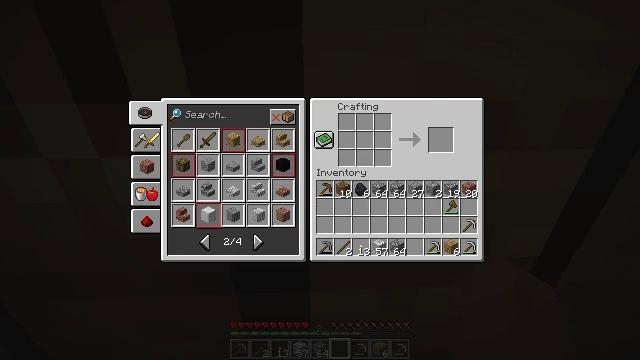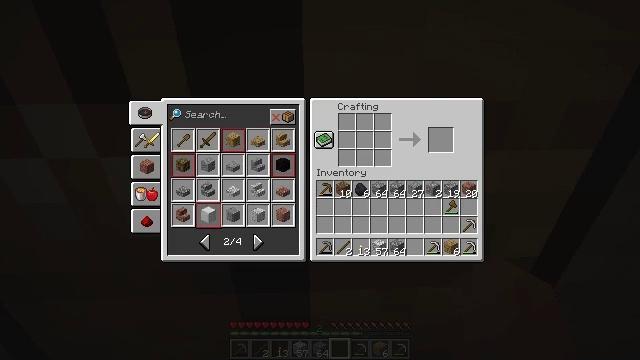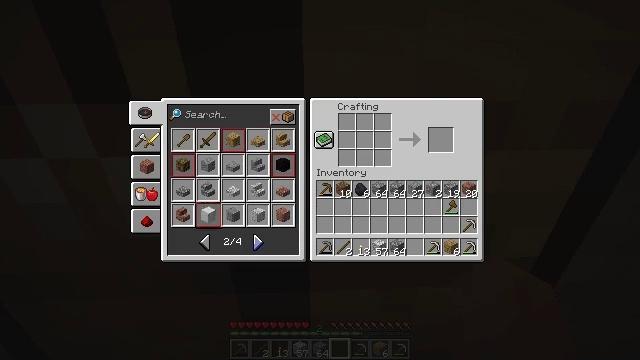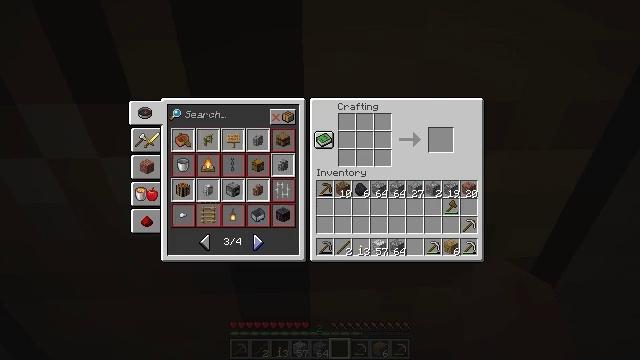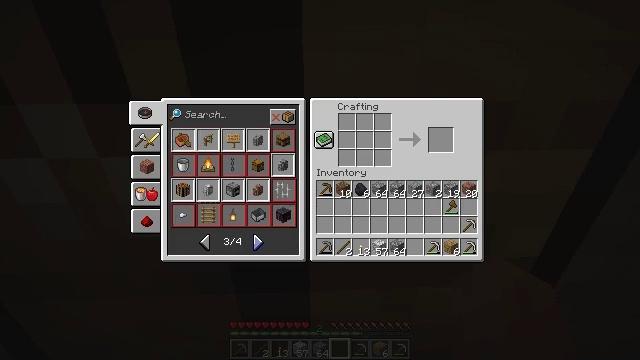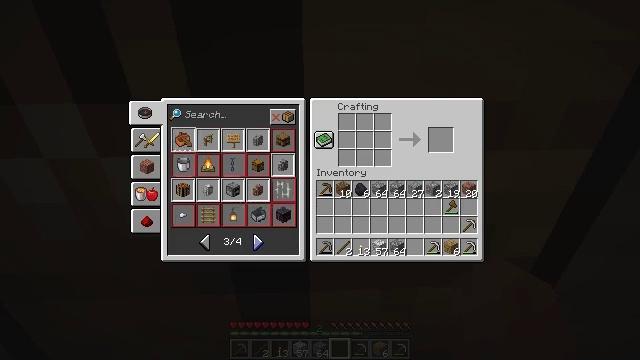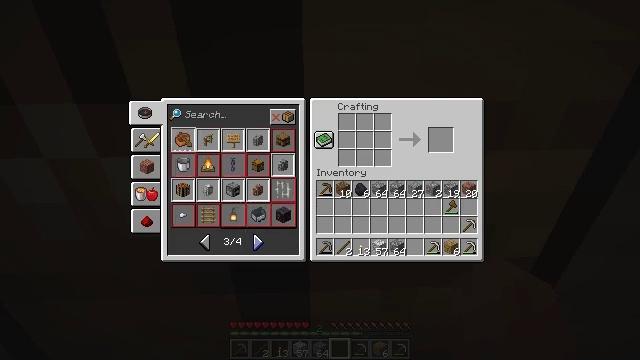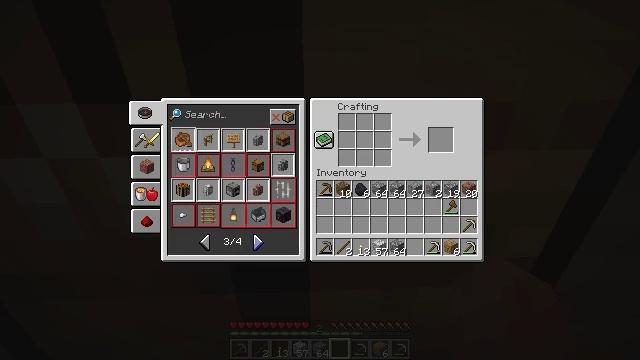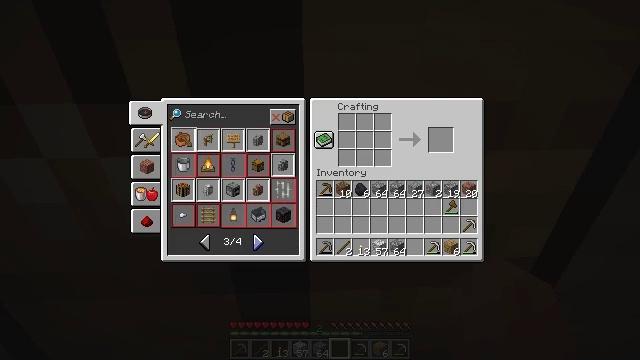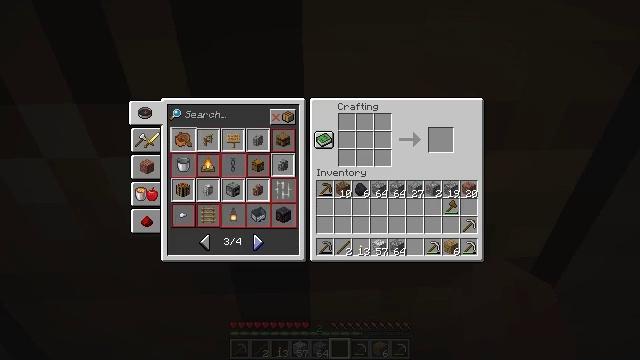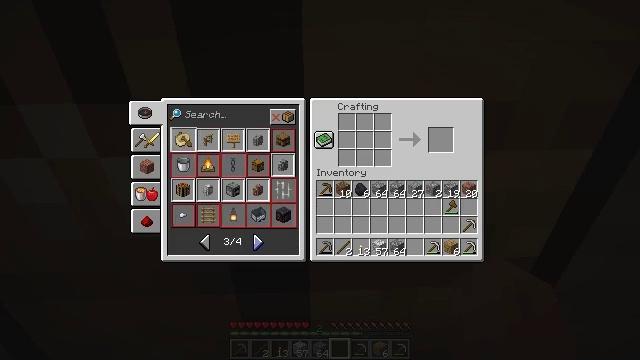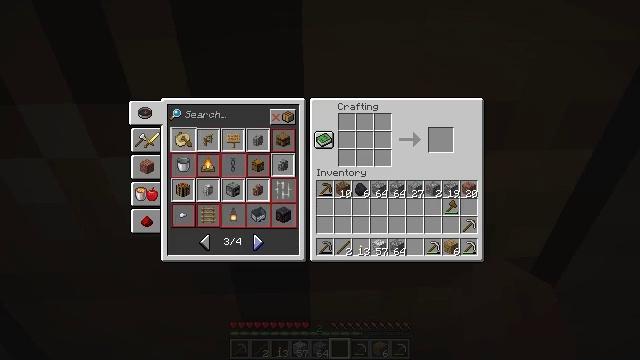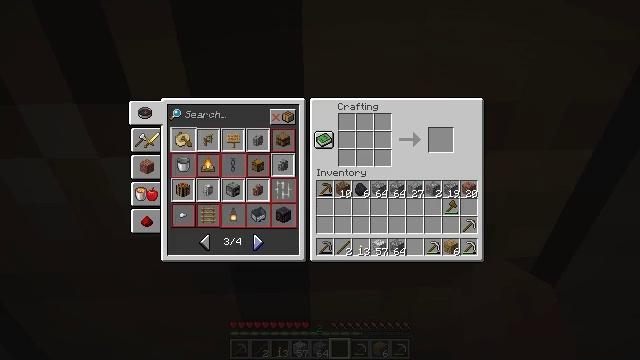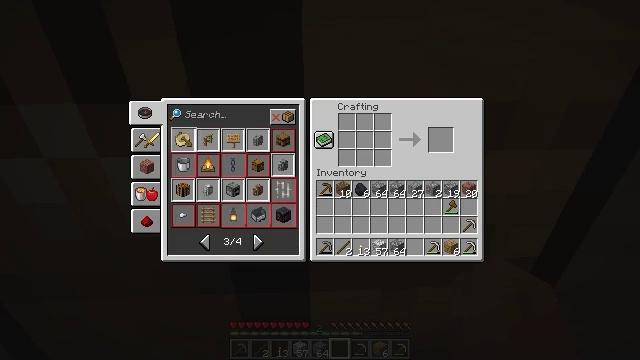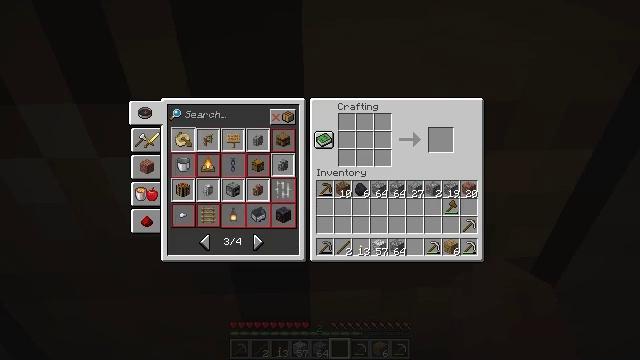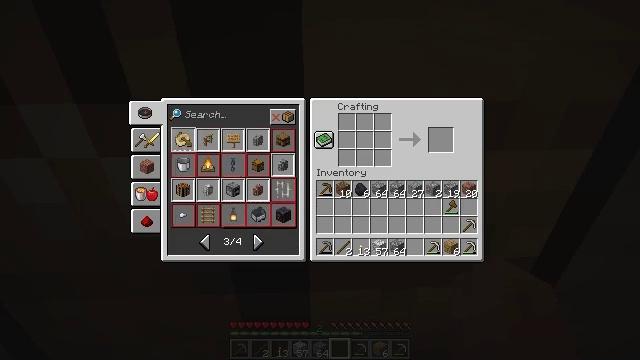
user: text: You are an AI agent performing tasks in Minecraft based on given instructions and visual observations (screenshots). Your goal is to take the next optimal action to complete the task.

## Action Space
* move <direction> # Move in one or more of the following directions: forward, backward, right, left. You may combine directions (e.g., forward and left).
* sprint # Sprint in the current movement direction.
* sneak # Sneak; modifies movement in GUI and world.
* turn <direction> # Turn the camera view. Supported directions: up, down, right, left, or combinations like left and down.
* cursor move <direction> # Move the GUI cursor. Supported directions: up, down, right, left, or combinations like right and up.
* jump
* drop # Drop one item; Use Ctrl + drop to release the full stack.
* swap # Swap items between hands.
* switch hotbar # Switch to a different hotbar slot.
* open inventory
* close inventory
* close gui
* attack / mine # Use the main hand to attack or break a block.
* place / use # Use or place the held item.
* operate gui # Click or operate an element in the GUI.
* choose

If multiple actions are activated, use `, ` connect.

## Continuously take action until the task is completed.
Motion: motion action
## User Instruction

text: Form an oak trapdoor in the crafting table.
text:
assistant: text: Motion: no_op
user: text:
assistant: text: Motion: no_op
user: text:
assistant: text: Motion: operate gui
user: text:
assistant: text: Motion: operate gui
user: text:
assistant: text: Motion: operate gui
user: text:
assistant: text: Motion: operate gui
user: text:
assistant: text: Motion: no_op
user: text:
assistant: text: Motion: no_op
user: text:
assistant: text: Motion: no_op
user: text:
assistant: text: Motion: no_op
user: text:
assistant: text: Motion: no_op
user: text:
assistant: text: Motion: no_op
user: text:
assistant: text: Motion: no_op
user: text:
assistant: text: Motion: no_op
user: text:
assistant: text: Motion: no_op
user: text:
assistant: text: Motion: no_op
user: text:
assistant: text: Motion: no_op
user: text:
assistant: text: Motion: no_op
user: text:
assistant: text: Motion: no_op
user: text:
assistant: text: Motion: no_op
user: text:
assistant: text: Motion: no_op
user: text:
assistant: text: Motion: no_op
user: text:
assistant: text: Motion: no_op
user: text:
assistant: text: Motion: no_op
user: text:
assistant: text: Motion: no_op
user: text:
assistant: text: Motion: no_op
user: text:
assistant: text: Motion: no_op
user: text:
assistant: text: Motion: no_op
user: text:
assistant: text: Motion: no_op
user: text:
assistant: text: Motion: cursor move left and up